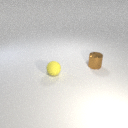
small yellow rubber sphere to the left of small brown metal cylinder